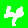
Digit: 4